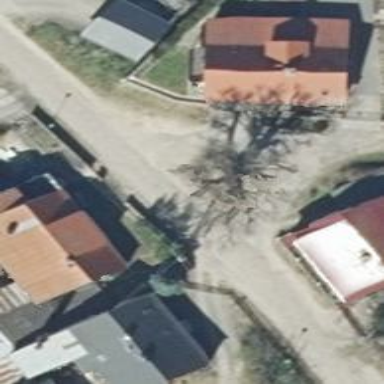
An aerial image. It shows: Residential road.